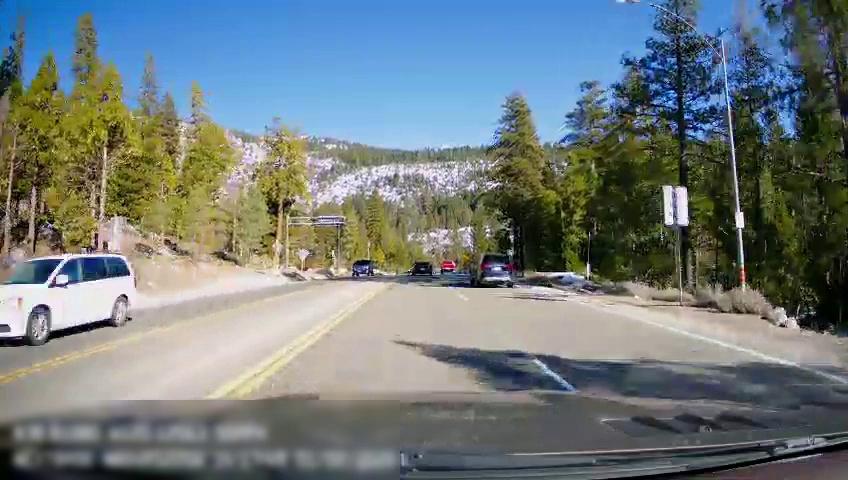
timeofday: Day
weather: Sunny
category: Drivable Space
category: Vehicles | SUV
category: Vehicles | SUV
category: Vehicles | Car
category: Vehicles | SUV
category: Vehicles | Car
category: Lanes | Opposite Lane
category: Lanes | Opposite Lane
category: Lanes | Current Lane
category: Lanes | Opposite Lane
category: Lanes | Opposite Lane
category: Lanes | Current Lane
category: Traffic | Signs
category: Traffic | Signs